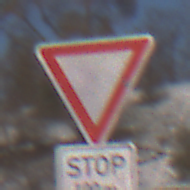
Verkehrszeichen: VorfahrtGewaehren
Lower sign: Entfernungsangaben3
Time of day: MorningAfternoon
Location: Outdoor (Nature)
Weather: PartlyCloudy
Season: Winter
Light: Natural